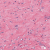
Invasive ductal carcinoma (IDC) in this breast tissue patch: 0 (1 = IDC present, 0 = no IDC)